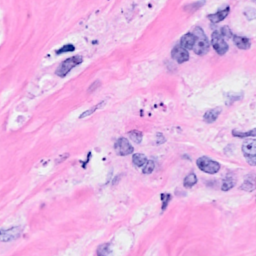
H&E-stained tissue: Breast